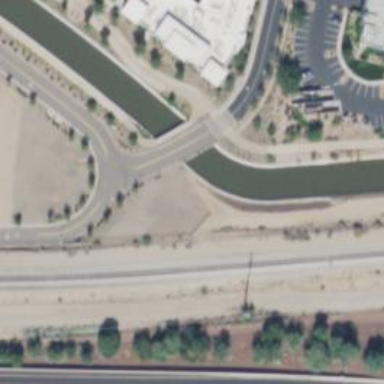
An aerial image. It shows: Covered tunnel along canal.